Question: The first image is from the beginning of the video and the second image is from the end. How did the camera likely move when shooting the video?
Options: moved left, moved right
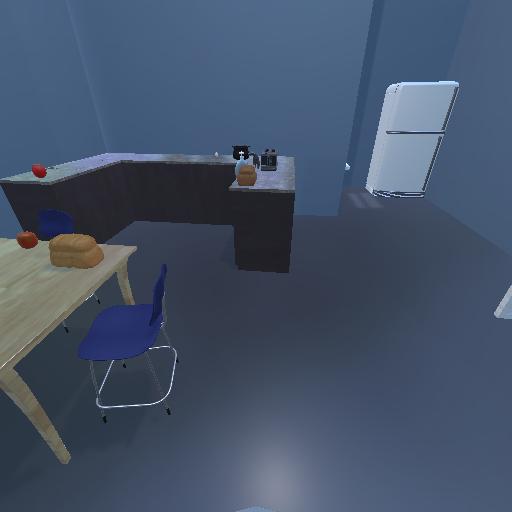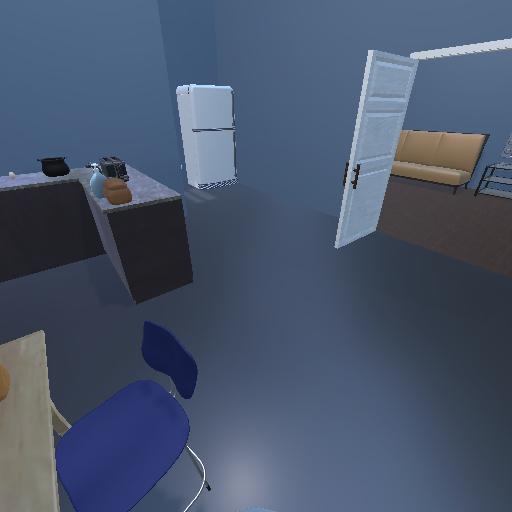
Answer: moved left